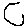
Label: hexagon